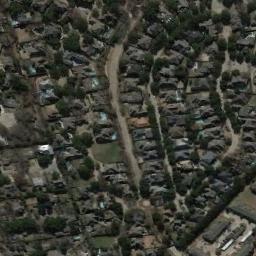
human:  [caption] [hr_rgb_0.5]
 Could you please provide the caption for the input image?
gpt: A dense residential area has lots of medium residences arranged neatly while some roads go through the residential area .

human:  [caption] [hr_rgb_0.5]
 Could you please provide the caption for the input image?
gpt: There are many roads and neatly arranged houses and trees and many vehicles in densely populated areas .

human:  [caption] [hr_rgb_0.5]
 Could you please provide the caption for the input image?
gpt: Most of the houses are next to each other .

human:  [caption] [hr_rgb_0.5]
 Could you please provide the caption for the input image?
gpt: The dense residential is next to the road and some trees .

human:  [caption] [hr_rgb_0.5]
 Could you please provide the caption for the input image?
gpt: There are many black buildings on a dense residential area .